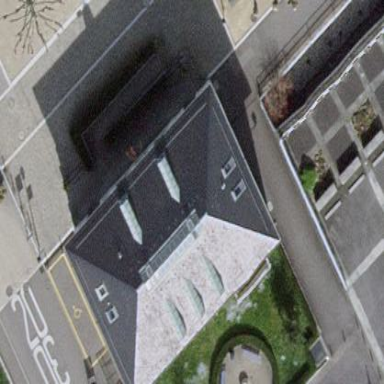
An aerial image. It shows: Town hall building.